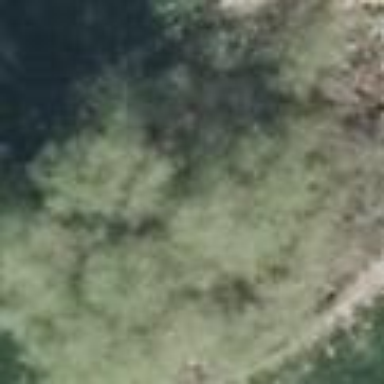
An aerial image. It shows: Patch of scrub vegetation.